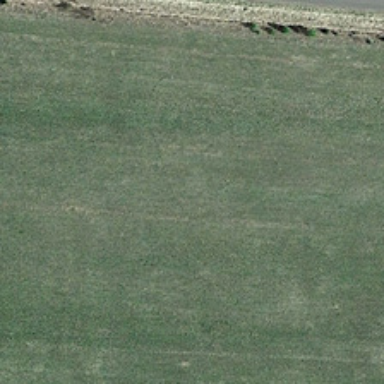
Next to the road is a meadow .